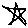
Label: star